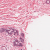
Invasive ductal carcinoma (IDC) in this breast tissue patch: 0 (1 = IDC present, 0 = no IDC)